Aerial crown-view tile of a tropical tree (Barro Colorado Island, Panama), acquired 20240716:
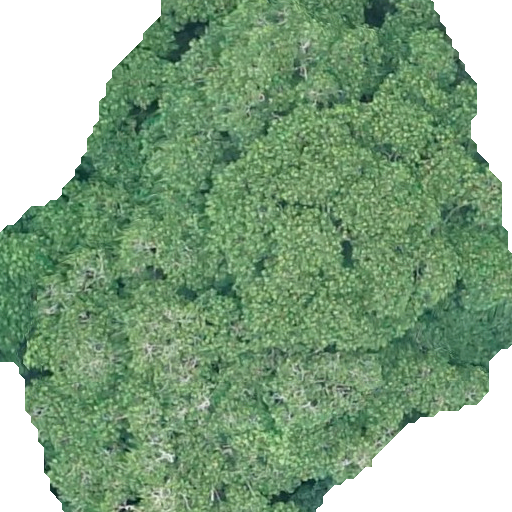
Species: Hura crepitans
GBIF accepted scientific name: Hura crepitans
Crown area: 379.29 m²